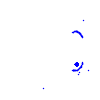
Particle: electron